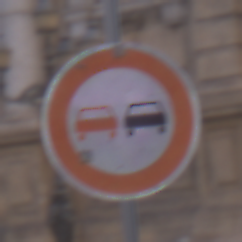
Verkehrszeichen: Ueberholverbot
Umgebung: Outdoor, Urban
Tageszeit: SunriseSunset
Wetter: PartlyCloudy
Licht: Natural
Jahreszeit: NotSpecified
Kontrast: LowContrast